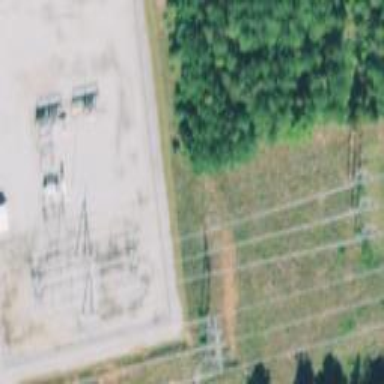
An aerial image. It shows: Distribution substation surrounded by fence.